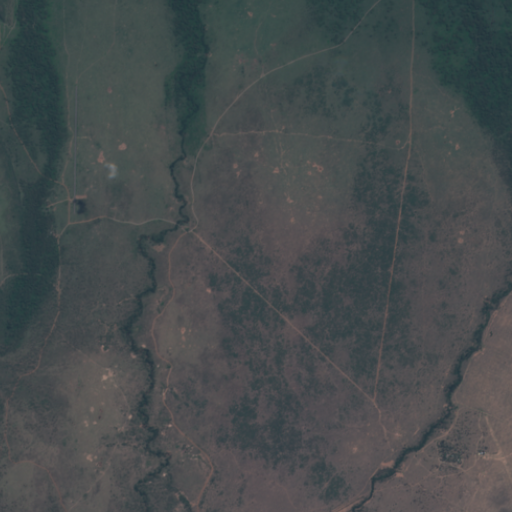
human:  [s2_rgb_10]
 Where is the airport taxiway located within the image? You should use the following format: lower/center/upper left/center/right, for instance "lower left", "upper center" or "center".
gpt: The airport taxiway is located in the lower right of the image.
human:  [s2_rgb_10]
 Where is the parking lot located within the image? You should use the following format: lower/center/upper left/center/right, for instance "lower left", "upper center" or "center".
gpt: There is no parking lot in the image.